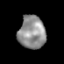
Tissue: prostate
Cell type: Myeloid cells
Senescence score: 0.1932
Nuclear area (px): 868
Mean DAPI intensity: 144.305